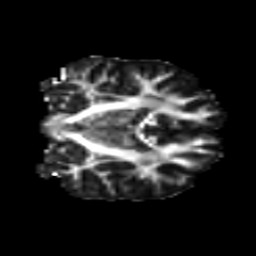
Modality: FA
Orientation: coronal
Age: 15
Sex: male
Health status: ill
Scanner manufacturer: ge
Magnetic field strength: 3 T
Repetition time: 6.801 s
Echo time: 0.0798 s